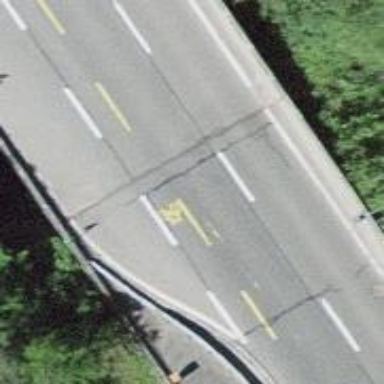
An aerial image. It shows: Trunk highway bridge with asphalt surface.